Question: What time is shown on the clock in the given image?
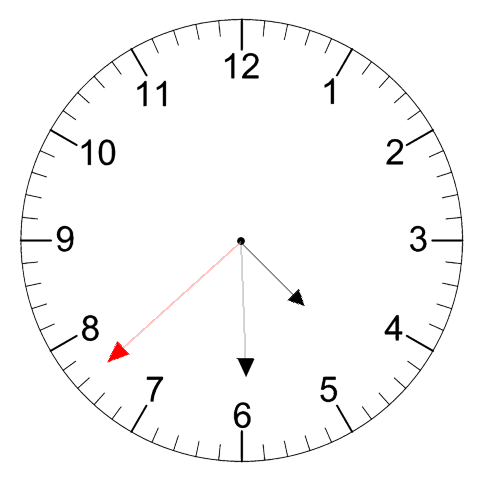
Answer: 04:29:38